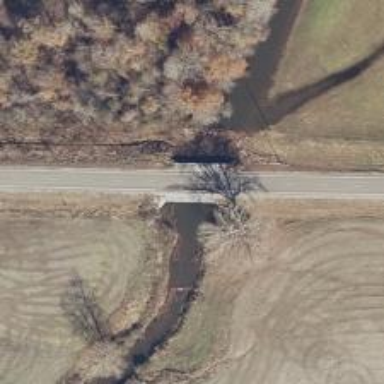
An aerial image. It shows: Culvert tunnel.